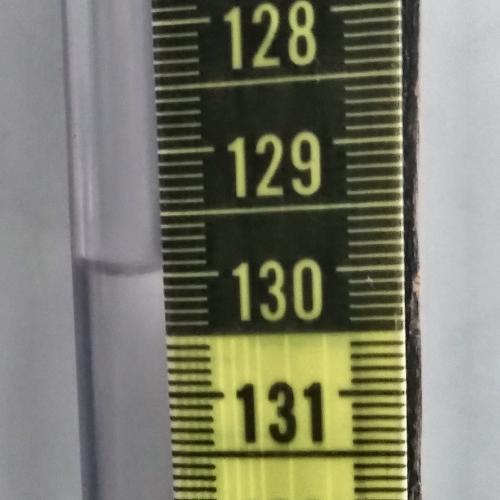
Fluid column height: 130.0 cm